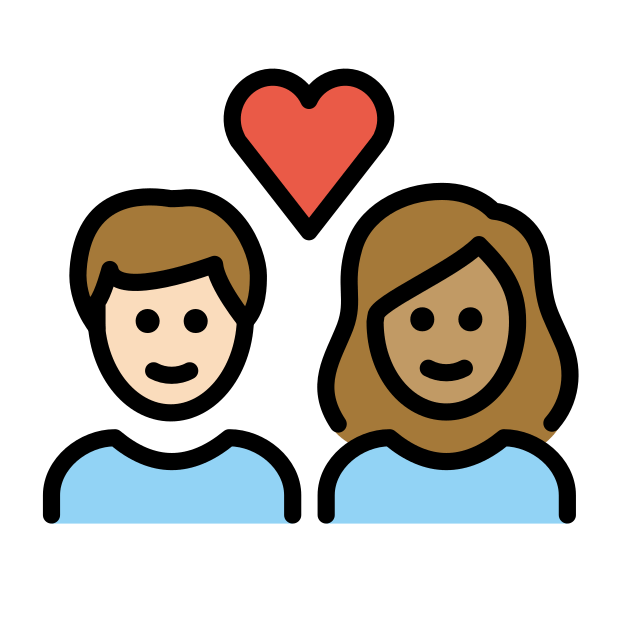
couple with heart: woman, man, light skin tone, medium skin tone